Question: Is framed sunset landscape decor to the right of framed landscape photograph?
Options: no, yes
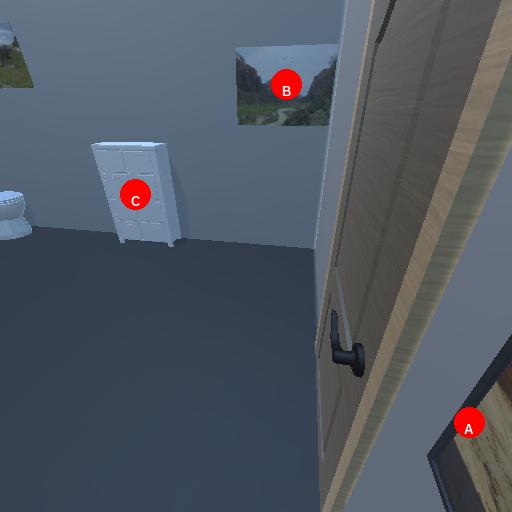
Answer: no